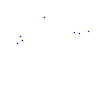
Particle: kaon